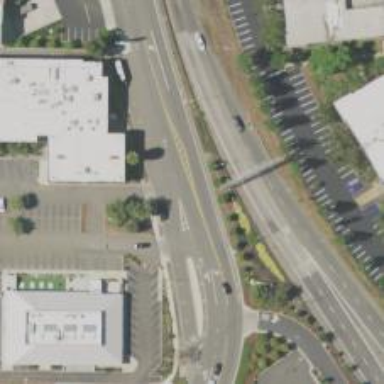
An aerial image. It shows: Tertiary road with sidewalk on the left.